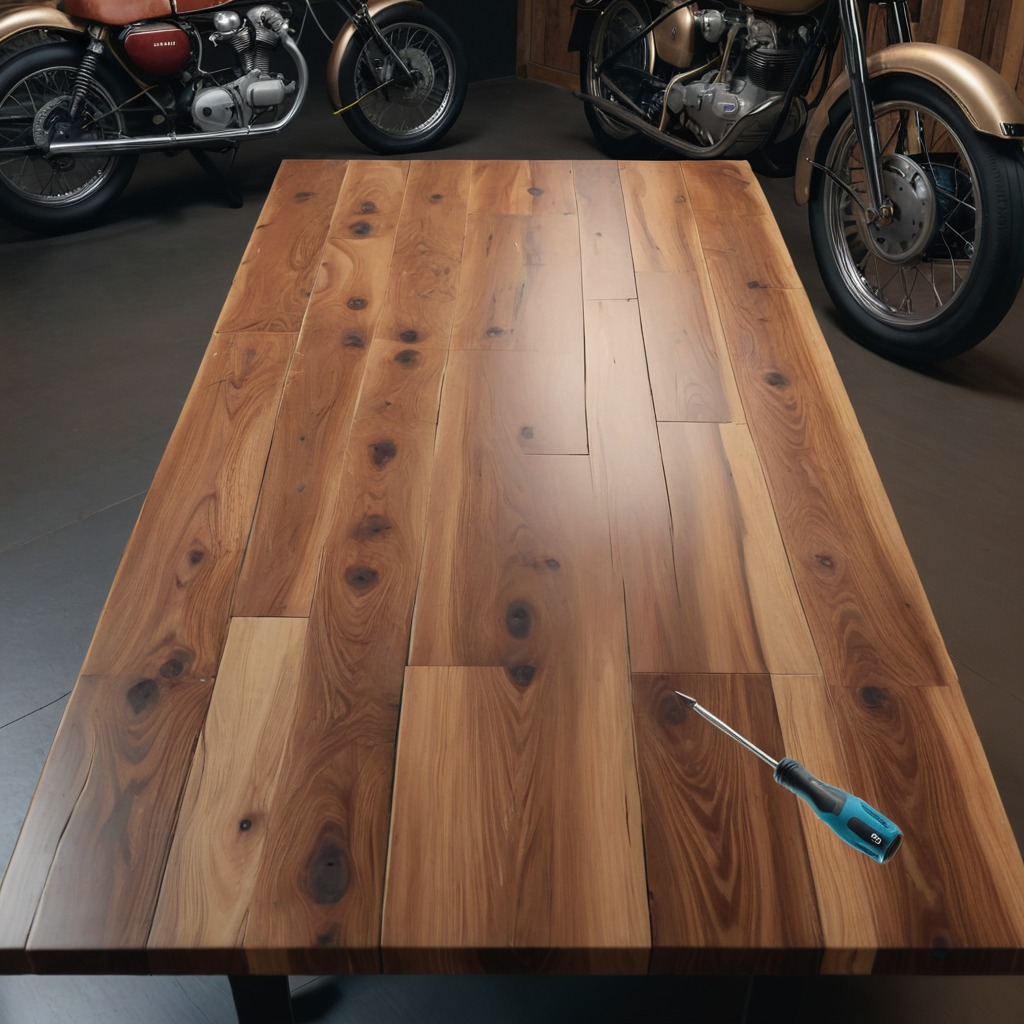
A screwdriver is lying on the oil-spilled wooden table in a vintage motorcycle garage.